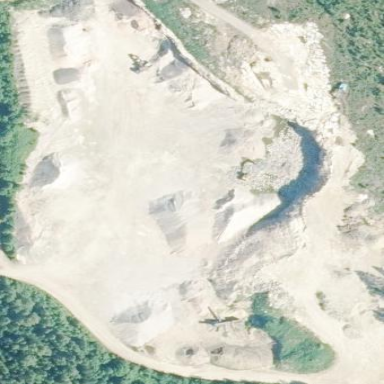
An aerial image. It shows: Quarry area.